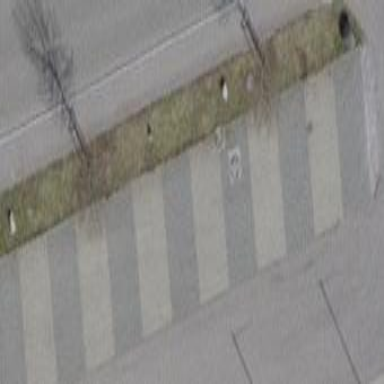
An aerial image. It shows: Parking space with designated surface.